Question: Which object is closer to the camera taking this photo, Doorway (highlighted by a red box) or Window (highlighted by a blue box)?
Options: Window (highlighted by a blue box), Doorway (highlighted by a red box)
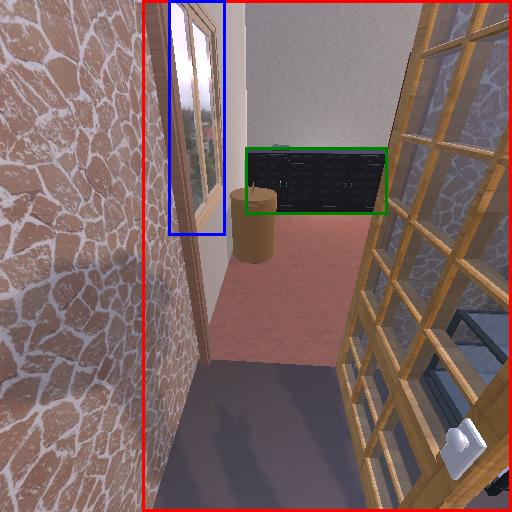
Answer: Window (highlighted by a blue box)